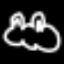
Label: frog